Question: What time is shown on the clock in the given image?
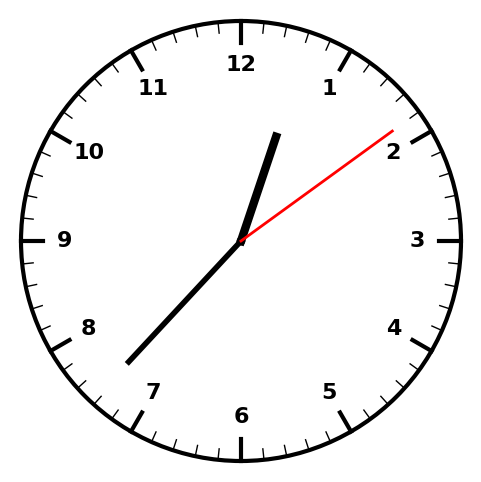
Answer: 12:37:09